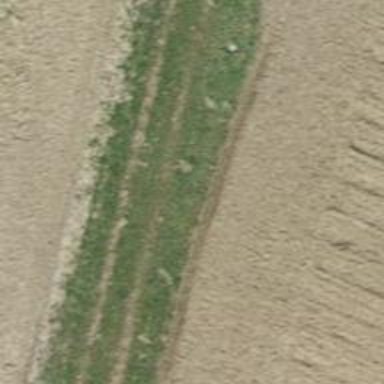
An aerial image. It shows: Grass track road with grade3 tracktype.